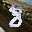
Label: 8